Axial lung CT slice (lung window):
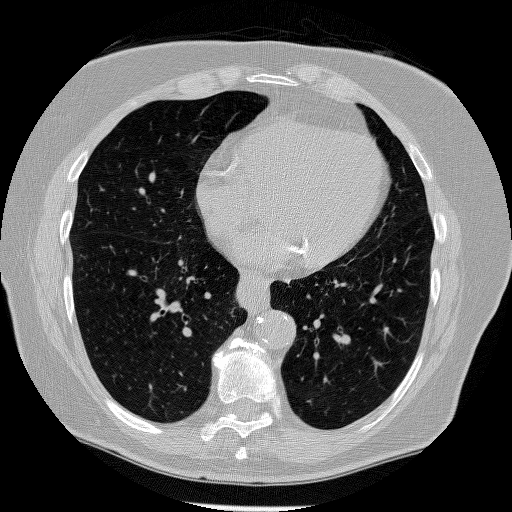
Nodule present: no